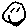
Label: smiley face